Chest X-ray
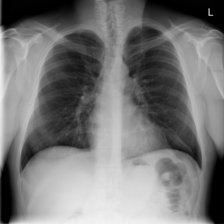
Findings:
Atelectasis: negative
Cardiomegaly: negative
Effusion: negative
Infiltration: negative
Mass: negative
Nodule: negative
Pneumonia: negative
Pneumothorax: negative
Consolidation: negative
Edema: negative
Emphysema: negative
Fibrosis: negative
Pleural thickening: negative
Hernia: negative